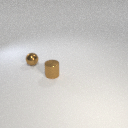
small brown metal cylinder to the right of small brown metal sphere